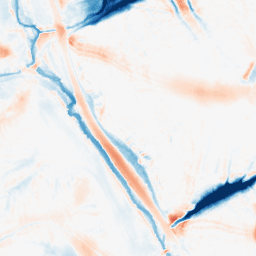
Category: morphological
Decomposition family: tophat_combined
Decomposition parameters: size: 20
Upsampling method: sinc_hamming
Upsampling parameters: scale: 4
kernel_size: 8
Upsampling scale: 4